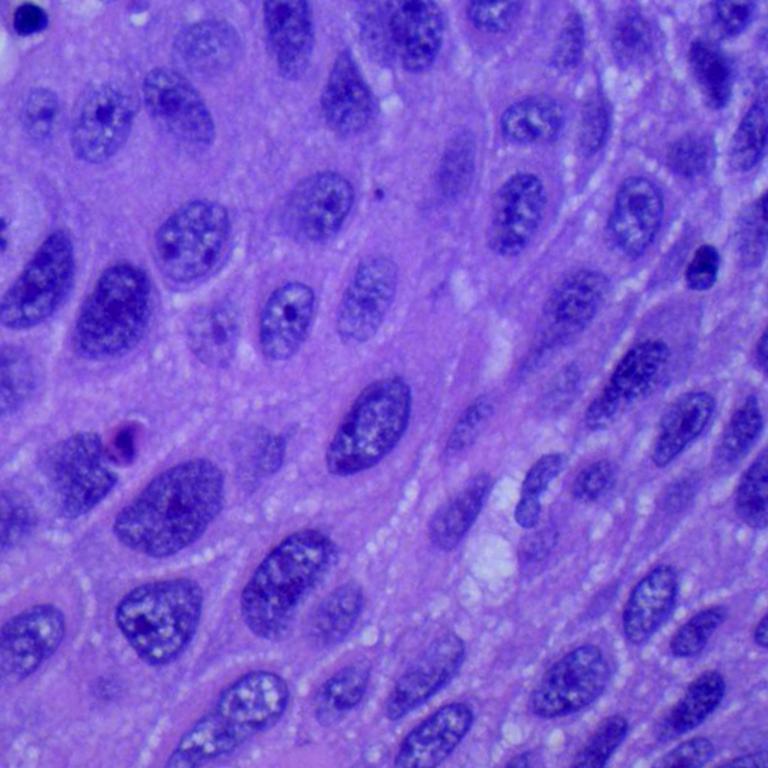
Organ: lung
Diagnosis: squamous carcinomas